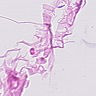
Metastatic tissue present: no